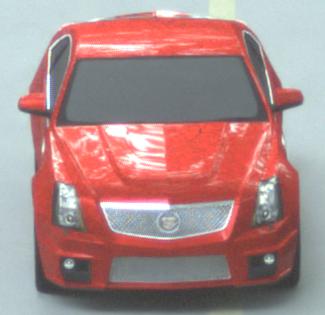
Make: Cadillac
Model: CTS-V
Detailed model: CTS-V (II) Limousine
Model produced from: 2008/11
Model produced until: 2010/12
Doors: 4
Color: red
Road condition: dry road
Daytime: morning or afternoon
Contrast: low contrast